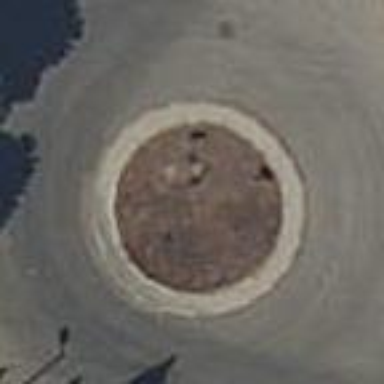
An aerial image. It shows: Roundabout on residential road with asphalt surface.